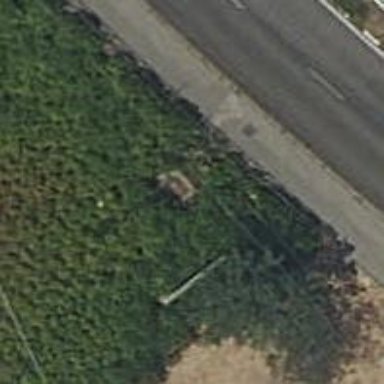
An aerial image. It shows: Power pole.